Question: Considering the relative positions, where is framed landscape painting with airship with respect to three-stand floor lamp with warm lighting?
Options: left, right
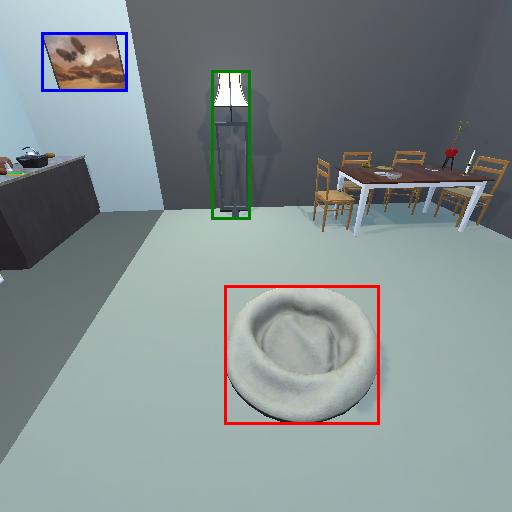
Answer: left